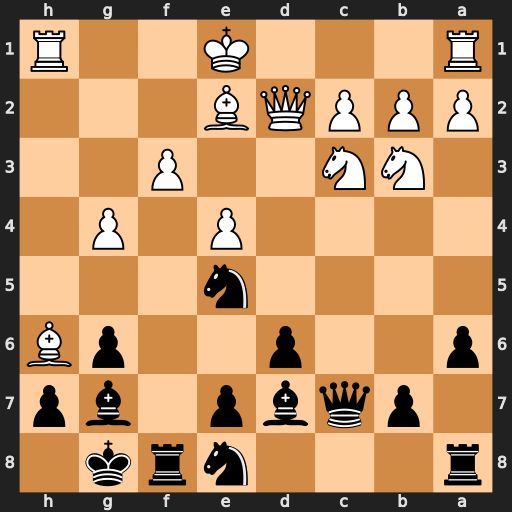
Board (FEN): r3nrk1/1pqbp1bp/p2p2pB/4n3/4P1P1/1NN2P2/PPPQB3/R3K2R
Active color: b
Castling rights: KQ
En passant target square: -
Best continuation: Nxf3+ Bxf3 Bxc3 bxc3 Rxf3